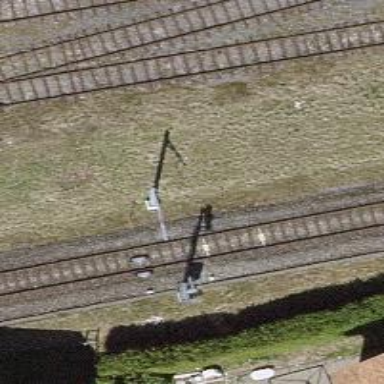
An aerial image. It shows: Railway signal.